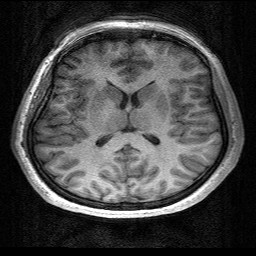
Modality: T1w
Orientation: coronal